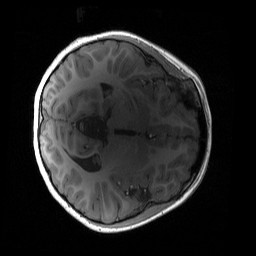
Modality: T1w
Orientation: axial
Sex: female
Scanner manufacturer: siemens
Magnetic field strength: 3 T
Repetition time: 1.9 s
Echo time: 0.00243 s